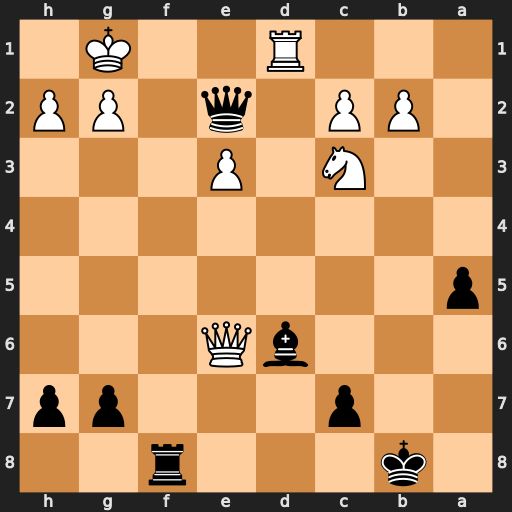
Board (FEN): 1k3r2/2p3pp/3bQ3/p7/8/2N1P3/1PP1q1PP/3R2K1
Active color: b
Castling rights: -
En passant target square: -
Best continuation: Qf2+ Kh1 Qf1+ Rxf1 Rxf1#